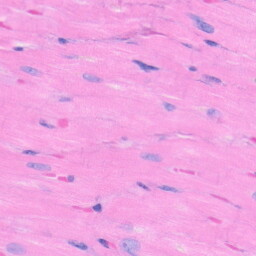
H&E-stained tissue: Heart